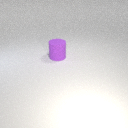
large purple rubber cylinder